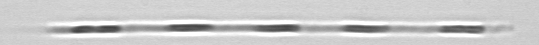
Label: Leptocylindrus